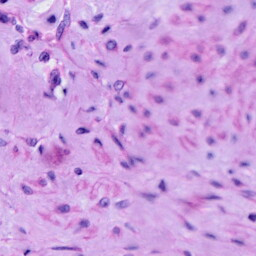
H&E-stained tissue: Cervix